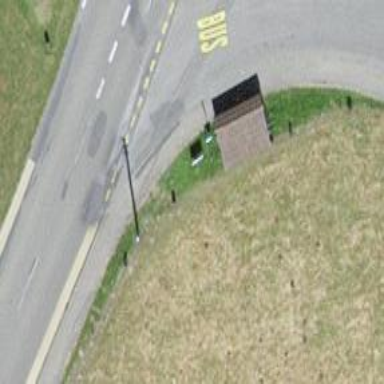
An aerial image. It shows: Bus stop with shelter. It is platform for public transport.